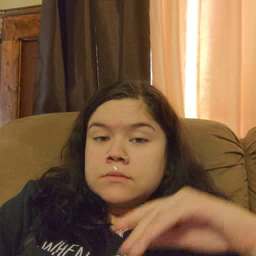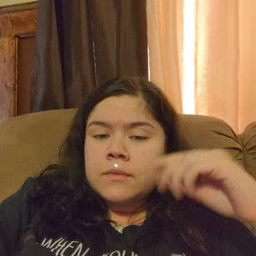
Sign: think